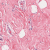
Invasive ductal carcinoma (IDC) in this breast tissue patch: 0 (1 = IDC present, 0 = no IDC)